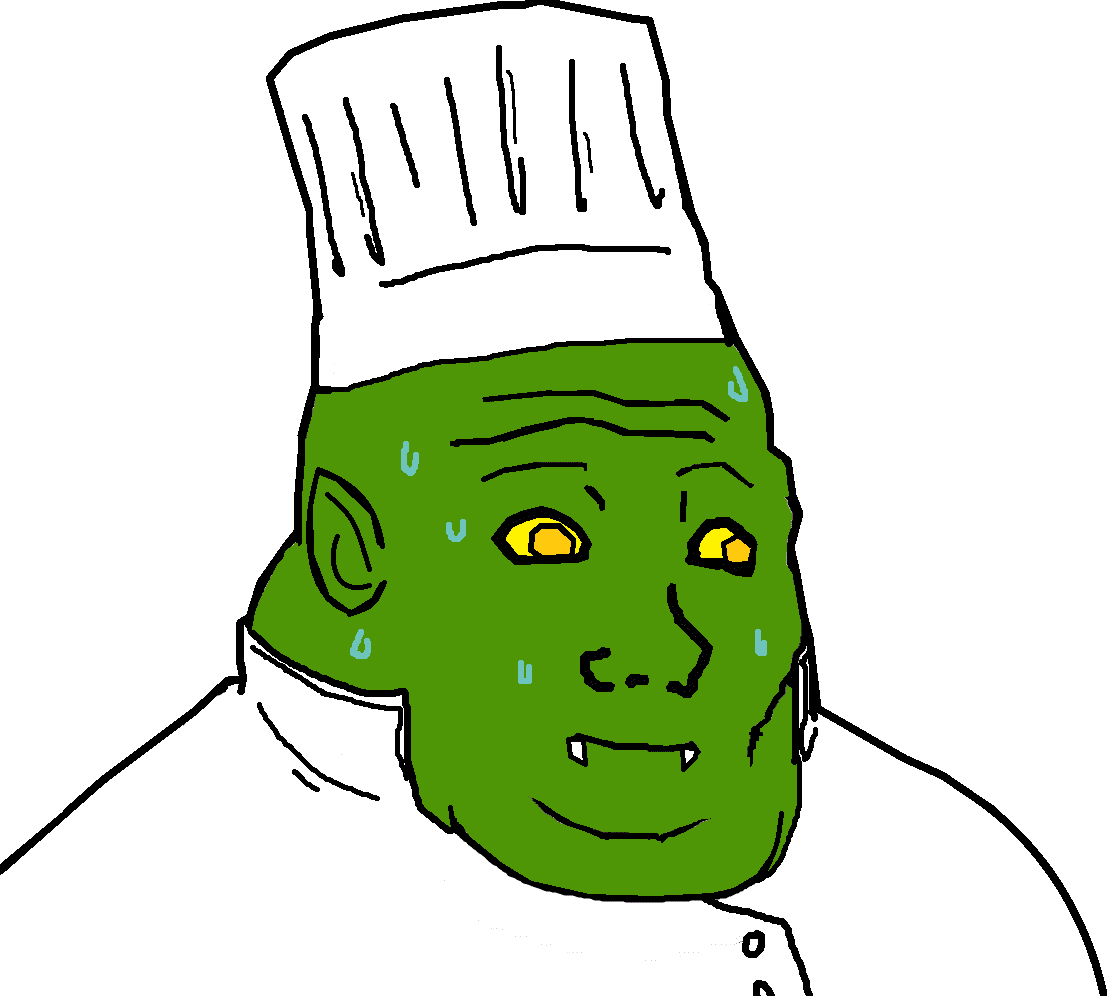
Label: 5_Blobjak